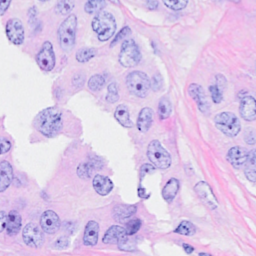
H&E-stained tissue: Breast